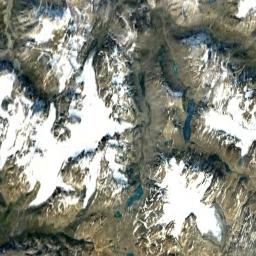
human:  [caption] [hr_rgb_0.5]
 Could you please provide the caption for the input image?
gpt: The snow berg is consist of bare land and white snow .

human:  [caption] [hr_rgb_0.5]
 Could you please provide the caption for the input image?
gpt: The snowberg is covered with snow .

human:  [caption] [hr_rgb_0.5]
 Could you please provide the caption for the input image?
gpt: Only the peaks of the snow-capped mountains are covered with snow .

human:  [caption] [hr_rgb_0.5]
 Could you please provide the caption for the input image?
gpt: The snowberg is partly covered with snow and ice and the color of the mountain is brown .

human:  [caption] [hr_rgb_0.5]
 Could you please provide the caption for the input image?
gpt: There are some snow and bare land on the snowberg .